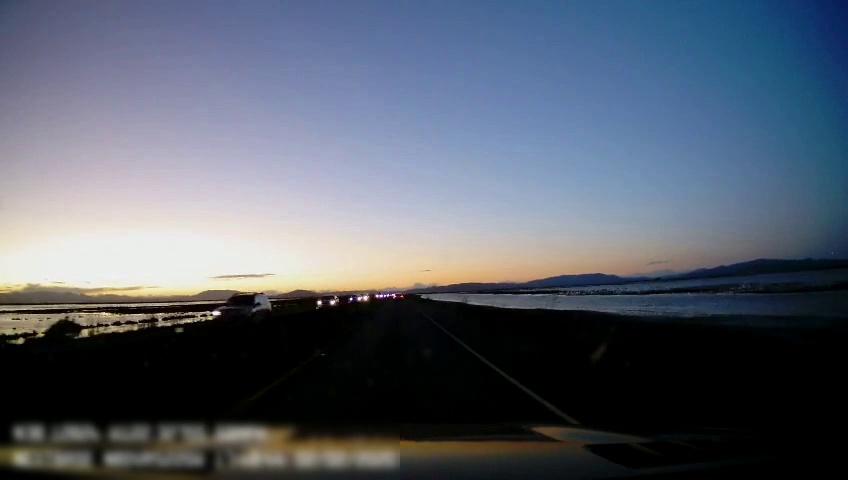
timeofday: Dusk/Dawn/Twilight
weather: Sunny
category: Drivable Space
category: Vehicles | SUV
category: Vehicles | Car
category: Vehicles | Car
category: Vehicles | Car
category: Lanes | Current Lane
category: Lanes | Current Lane